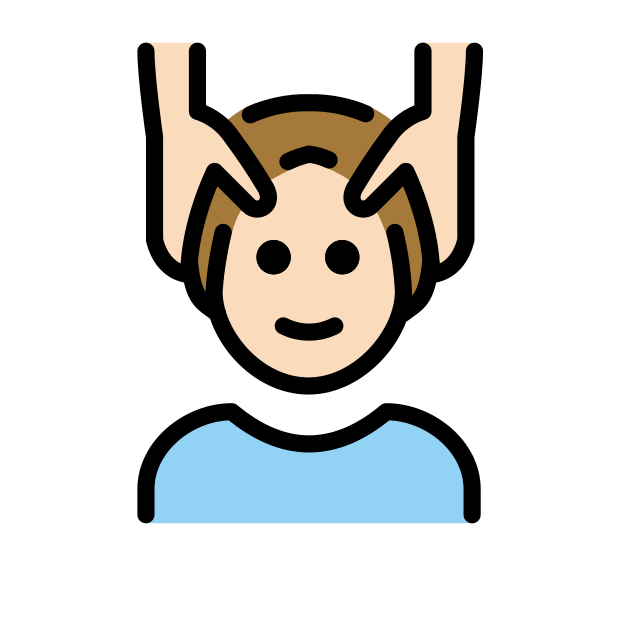
man getting massage: light skin tone